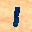
Label: 1